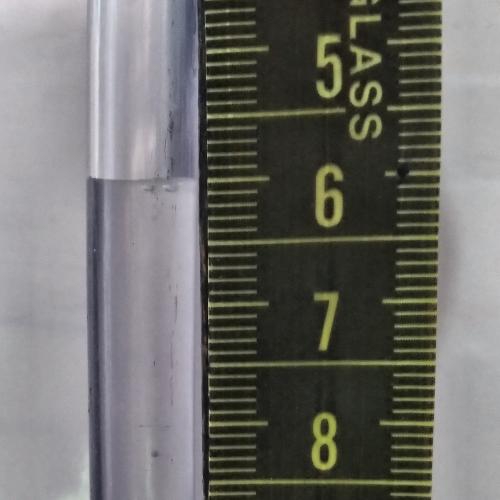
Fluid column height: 6.0 cm